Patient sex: F
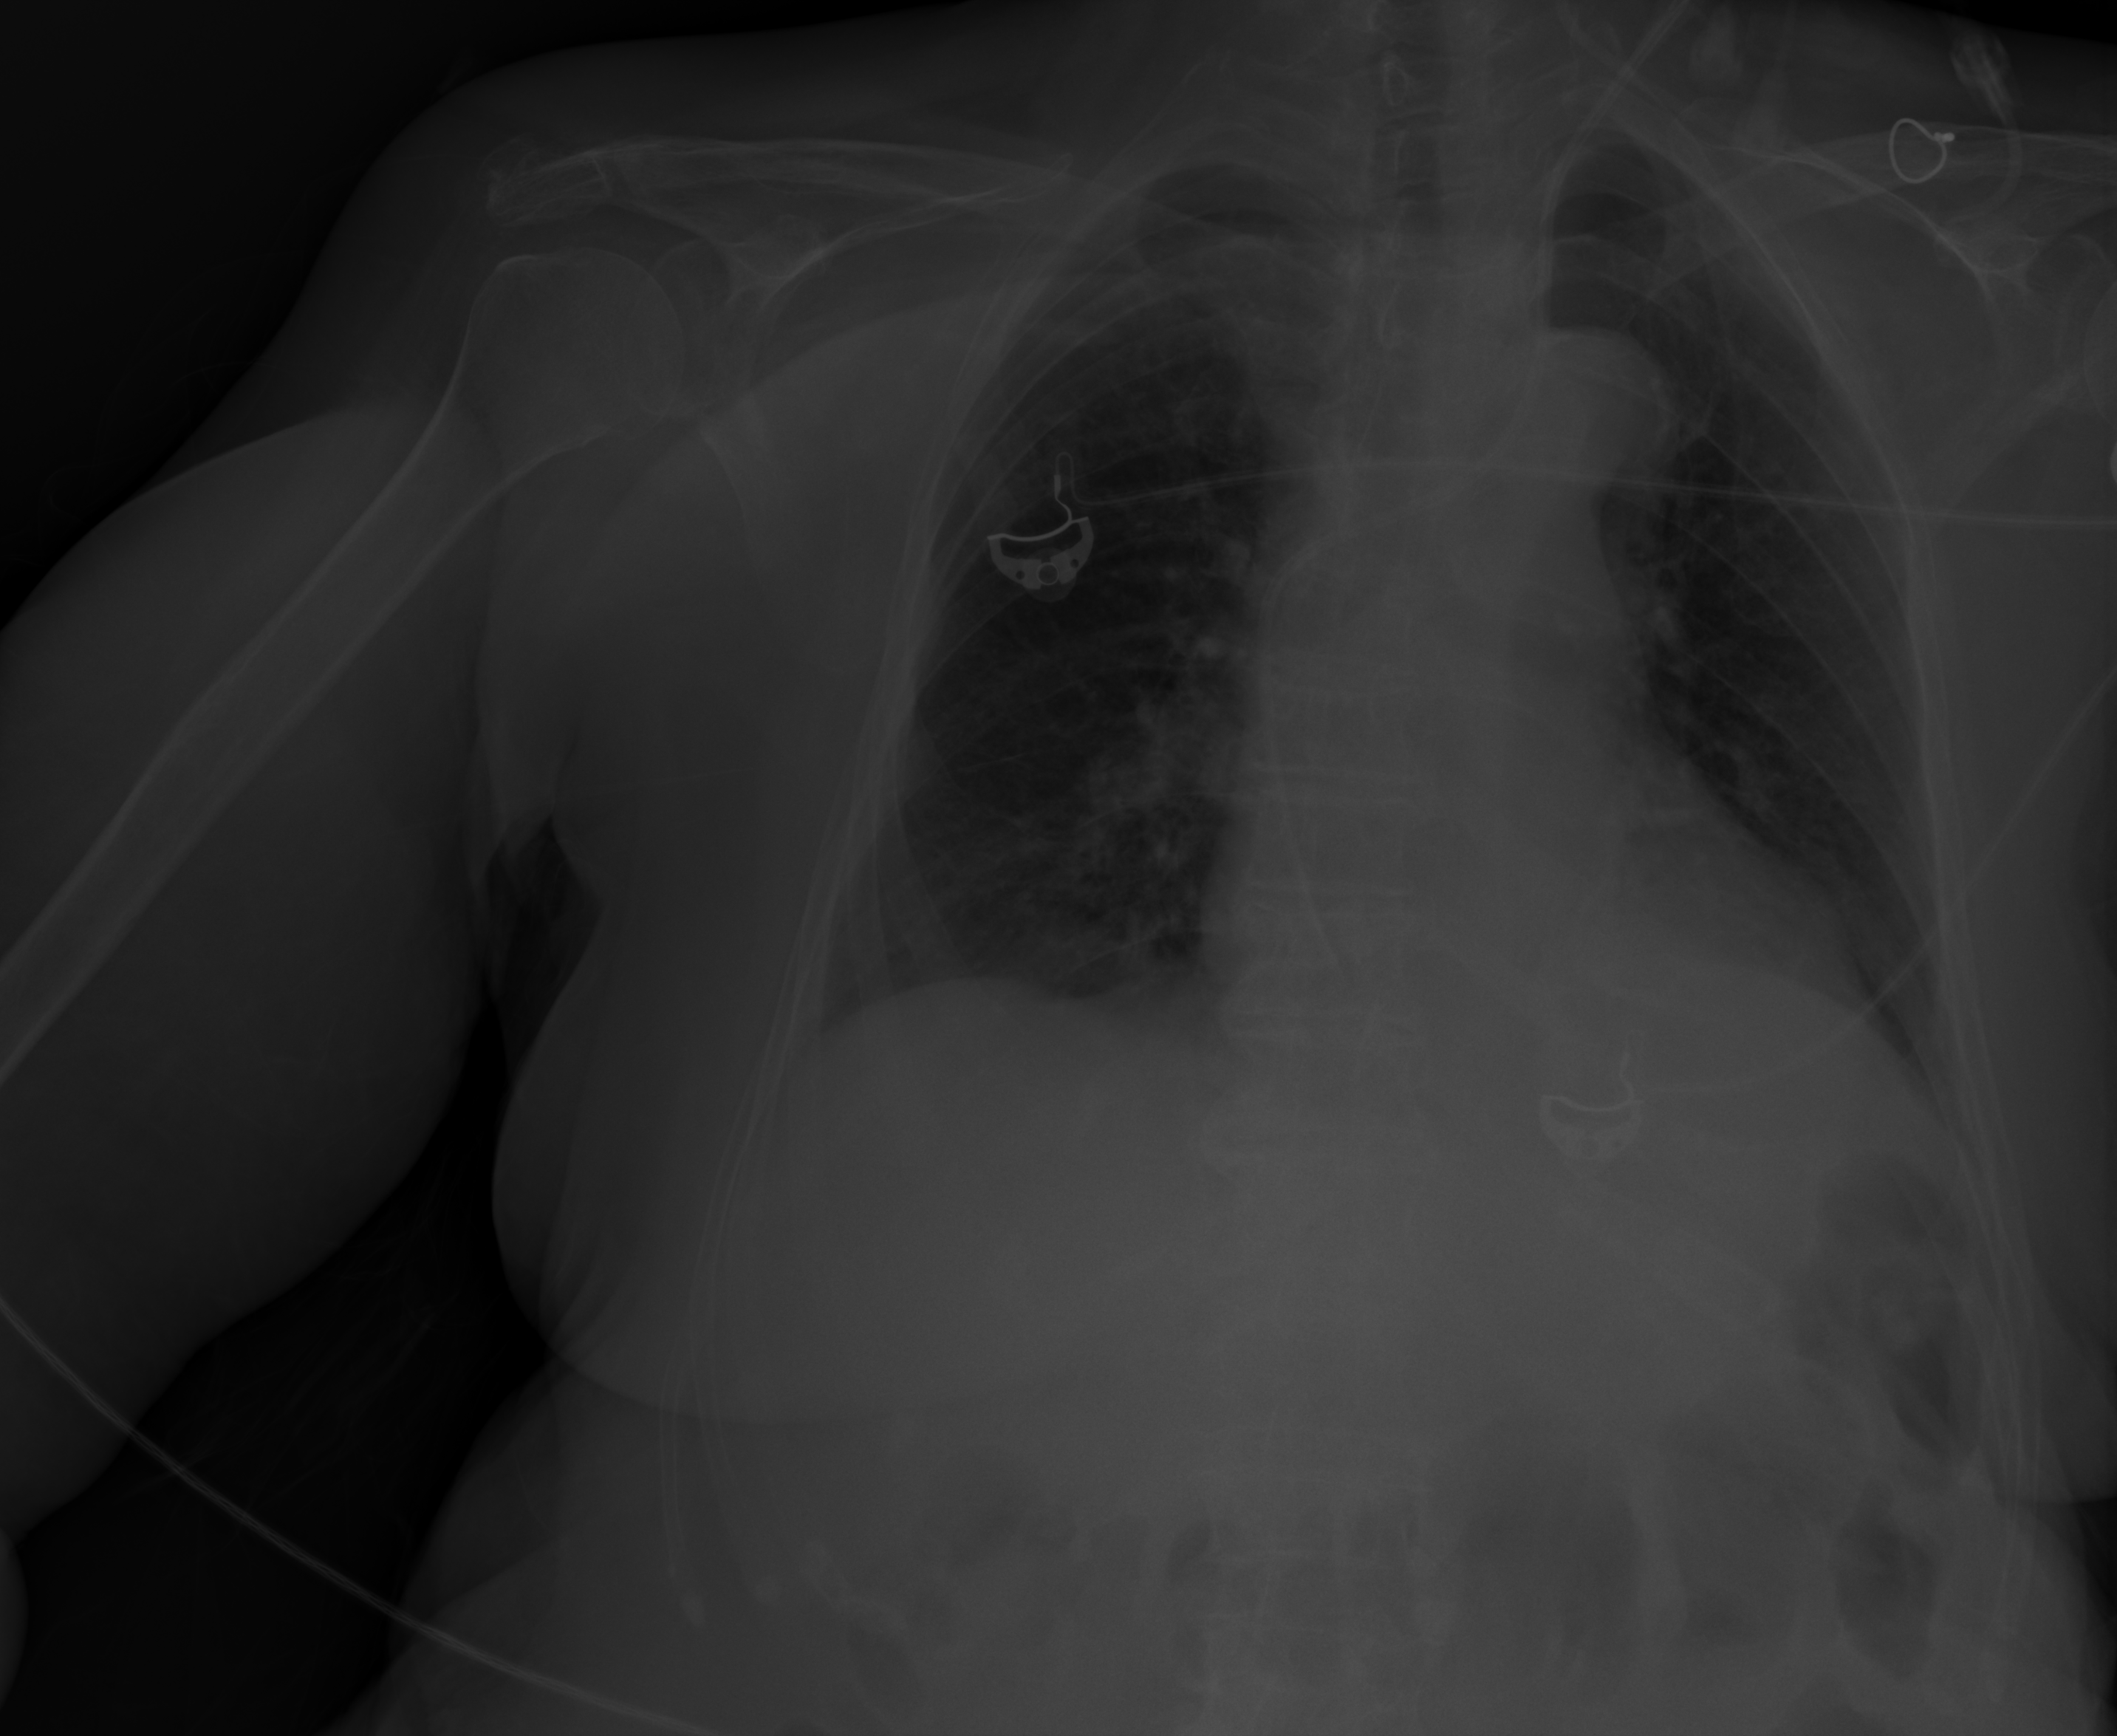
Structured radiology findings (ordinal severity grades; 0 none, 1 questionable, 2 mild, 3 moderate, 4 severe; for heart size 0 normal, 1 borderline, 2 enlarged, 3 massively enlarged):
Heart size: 0
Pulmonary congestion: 2
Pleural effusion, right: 1
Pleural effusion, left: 1
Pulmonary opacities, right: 1
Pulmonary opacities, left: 1
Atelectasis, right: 2
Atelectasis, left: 2